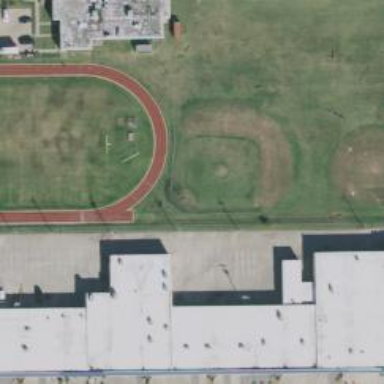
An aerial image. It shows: Baseball pitch for leisure and sports activities.